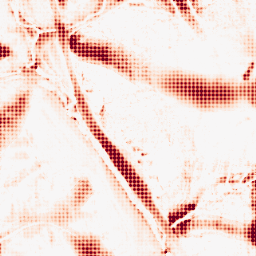
Category: morphological
Decomposition family: morphological_ellipse
Decomposition parameters: operation: opening
width: 50
height: 50
Upsampling method: sinc_blackman
Upsampling parameters: scale: 4
kernel_size: 4
Upsampling scale: 4